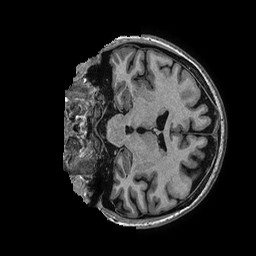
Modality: T1w
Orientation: coronal
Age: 34
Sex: female
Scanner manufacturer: ge
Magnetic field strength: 3 T
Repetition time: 0.006952 s
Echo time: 0.00292 s